Question: I was told that awakeFromNib should be called only once so I was quite surprised to see it was called twice for my WindowController. I use IB to create my WindowController in MainMenu.xib, but to tell it what window xib file to load I added an init method to it.
When I debug the code, I find the first call to awakeFromNib triggered by this call stack. So basically [MyWindowController init] triggered the first call. Then the second call I guess was because of loading MainMenu.xib. Is that correct ?
Can someone cast some light on it?
BTW, I read some other questions similar to mine on stack overflow and some answer said it may because of file owen issue. So I particularly change the file owner of the window xib file to NSApplication. But awakeFromNib was still called twice for MyWindowController.

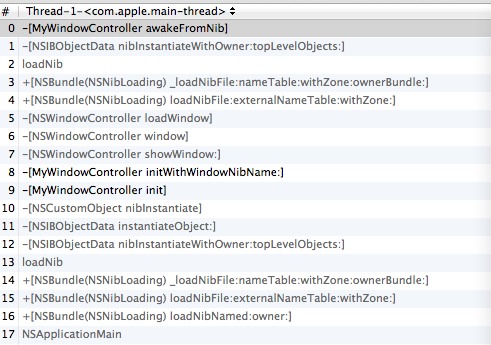
Answer: From your question I understand that you are instantiating MyWindowController in IB and then in MyWindowControllers init you are loading a second nib with initWithWindowNibName:? If so, you will naturally receive two awakeFromNib calls. One when loading the NIB specified in your init method, the other when loading MainMenu.xib.